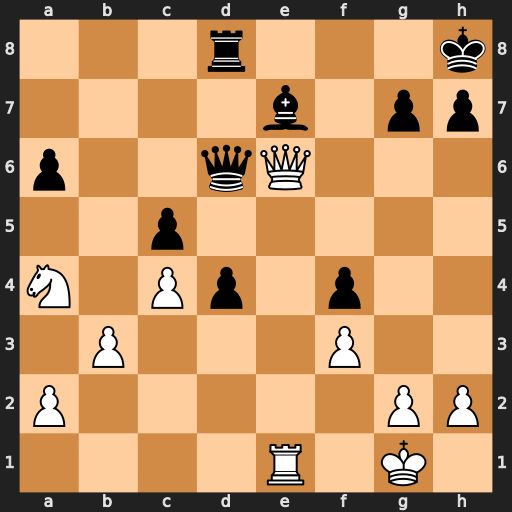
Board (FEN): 3r3k/4b1pp/p2qQ3/2p5/N1Pp1p2/1P3P2/P5PP/4R1K1
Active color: w
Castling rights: -
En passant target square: -
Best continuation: Qxe7 Qxe7 Rxe7